Interaction volume radius: 5 \u00c5
Interaction volume height: 20 \u00c5
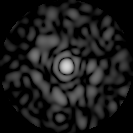
Disorder parameter: 0.7894